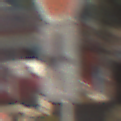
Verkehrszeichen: VerlaufVorfahrtsstrasse2
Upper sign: Stop
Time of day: MorningAfternoon
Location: Outdoor (Special)
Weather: PartlyCloudy
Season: NotSpecified
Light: Natural